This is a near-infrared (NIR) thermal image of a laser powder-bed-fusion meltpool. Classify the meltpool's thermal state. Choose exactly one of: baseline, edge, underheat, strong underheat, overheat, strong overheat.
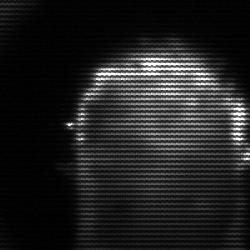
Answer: baseline